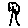
Label: tree